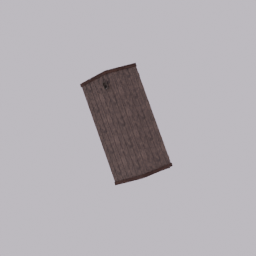
Label: architecture